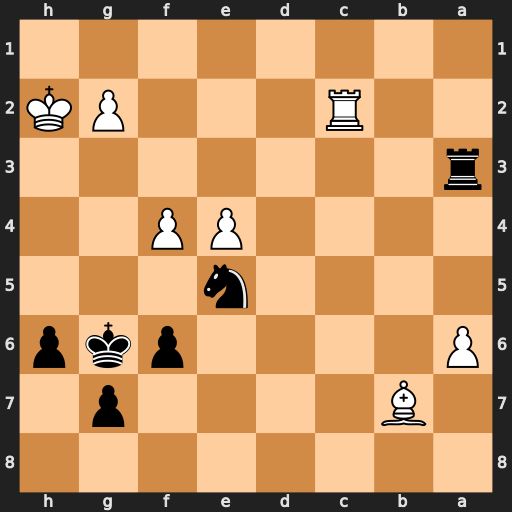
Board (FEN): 8/1B4p1/P4pkp/4n3/4PP2/r7/2R3PK/8
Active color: b
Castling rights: -
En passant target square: -
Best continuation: Ng4+ Kg1 Ra1+ Rc1 Rxc1#